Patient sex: M
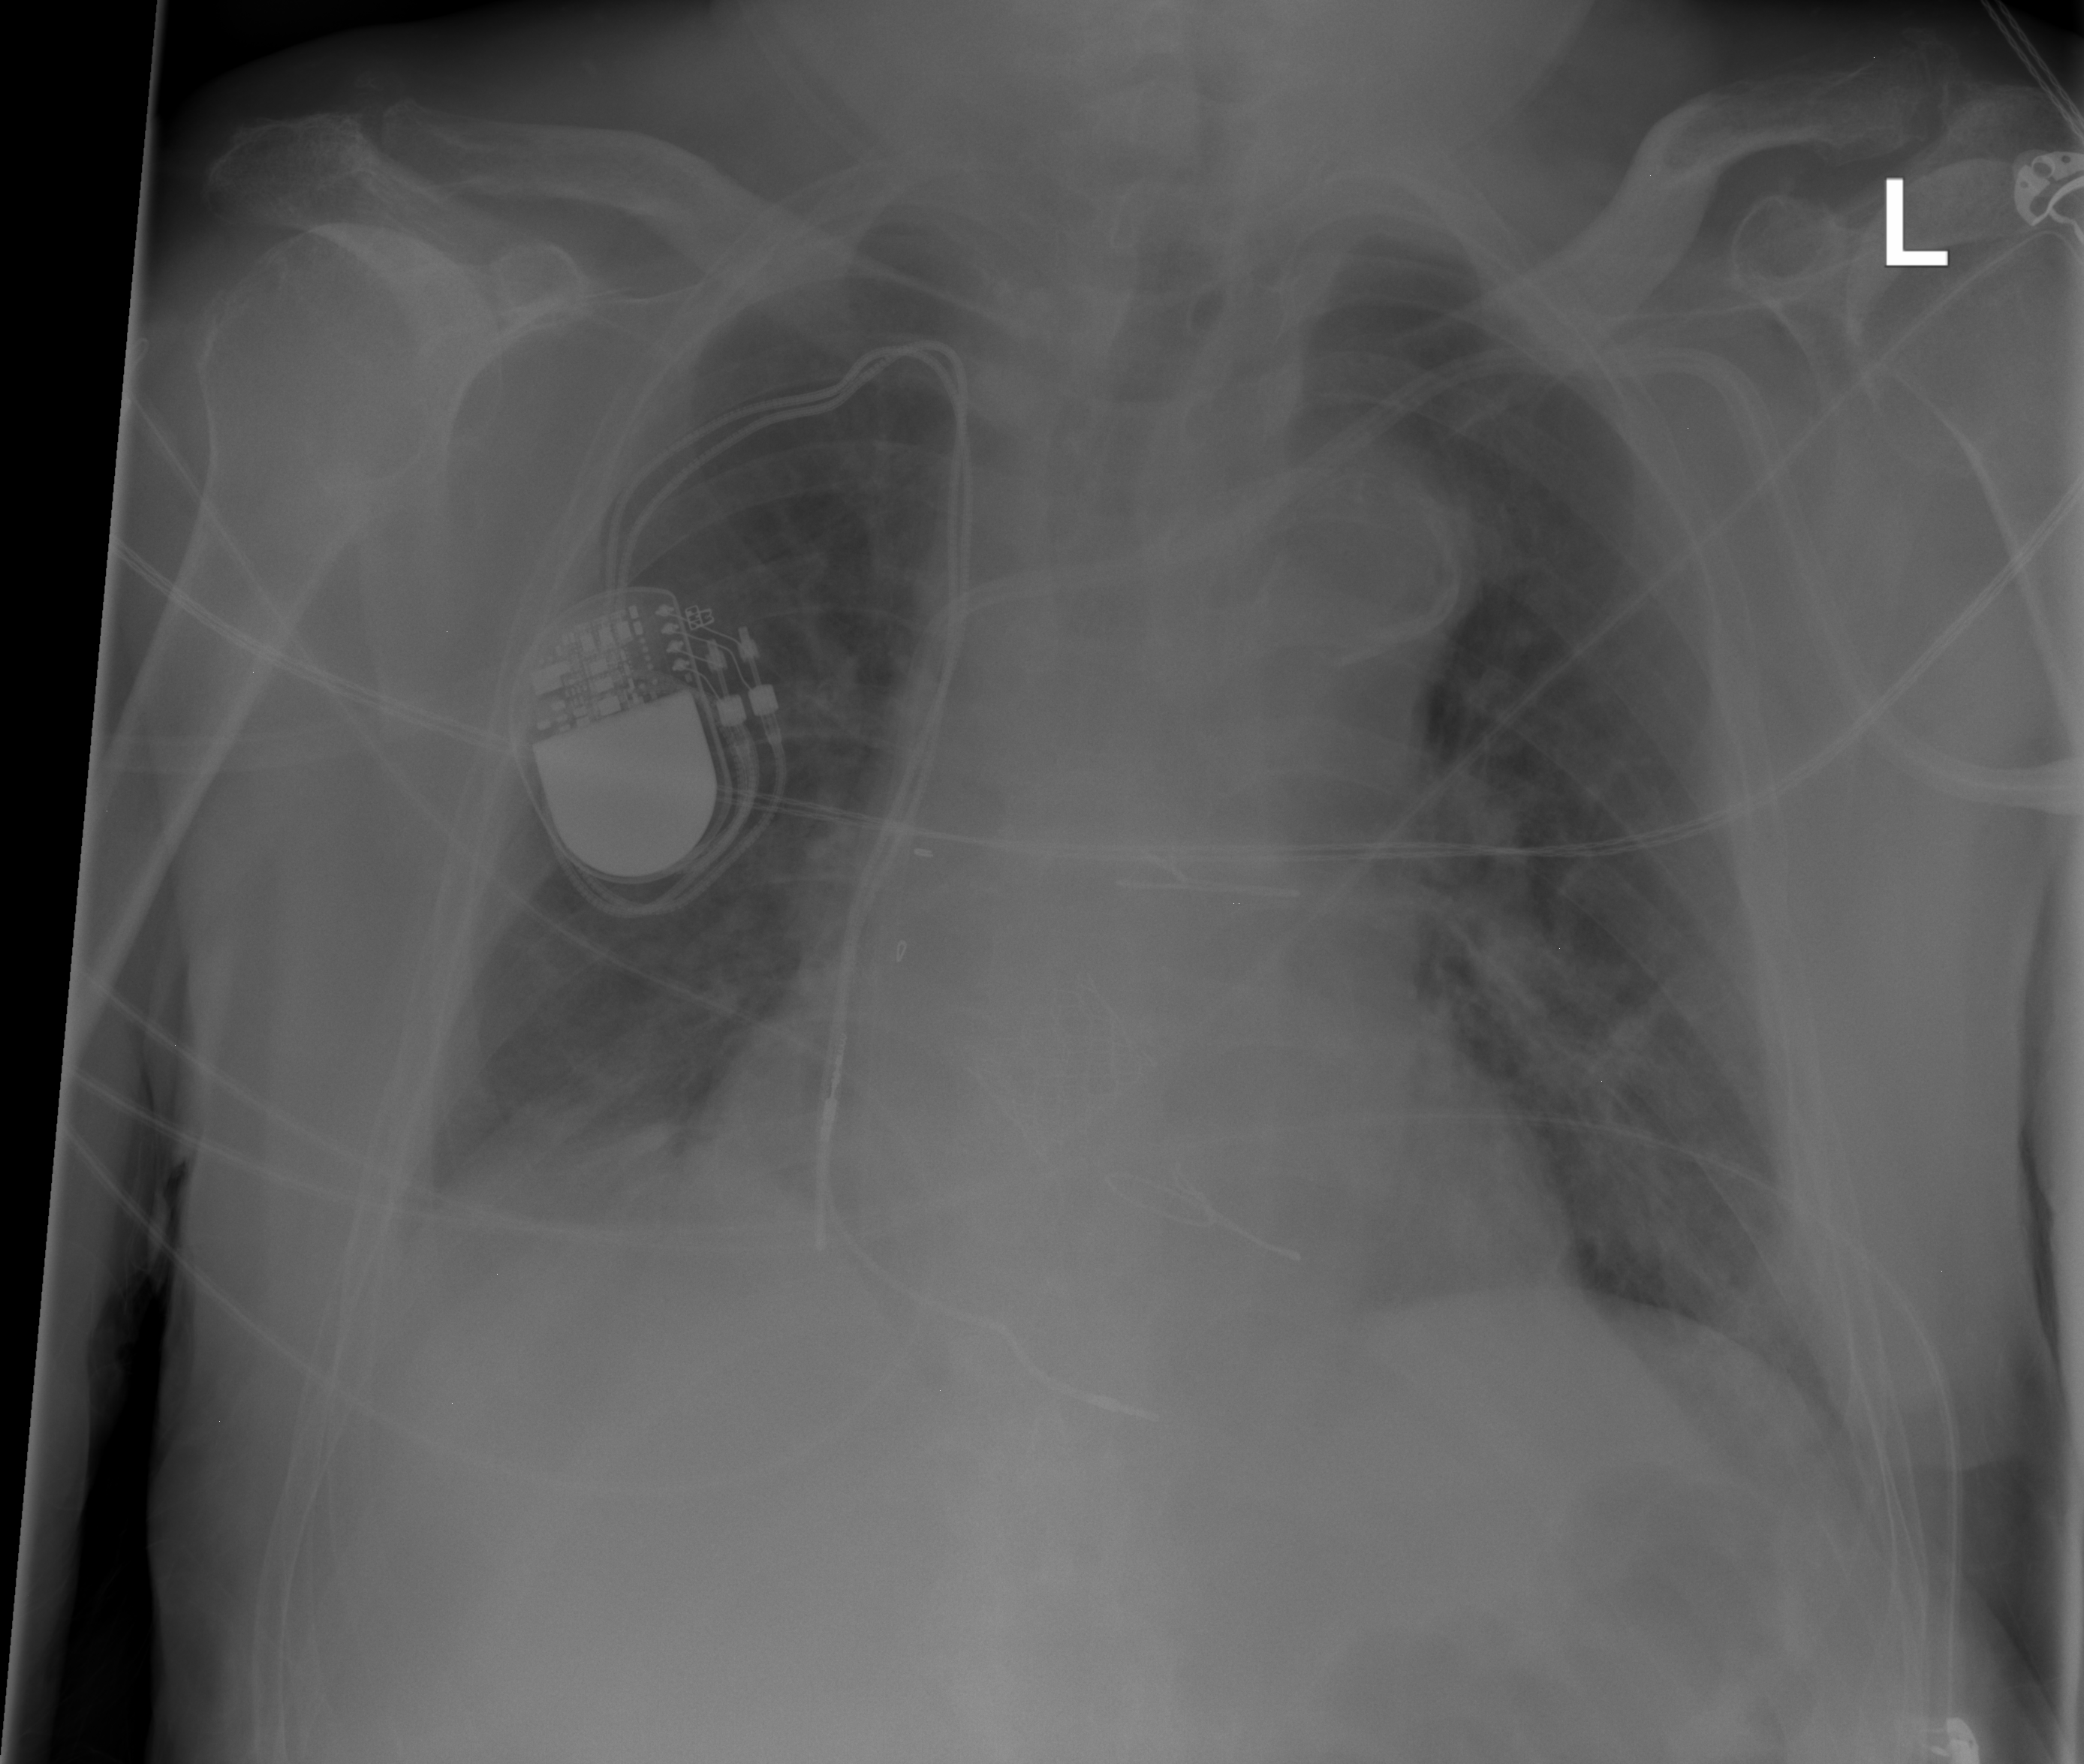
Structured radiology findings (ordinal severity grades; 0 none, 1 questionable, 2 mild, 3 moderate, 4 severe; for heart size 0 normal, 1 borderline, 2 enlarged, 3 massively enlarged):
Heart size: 0
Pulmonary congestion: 0
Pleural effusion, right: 0
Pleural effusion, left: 0
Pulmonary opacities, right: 0
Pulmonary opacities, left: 0
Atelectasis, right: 0
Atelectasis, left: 2